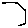
Label: hexagon